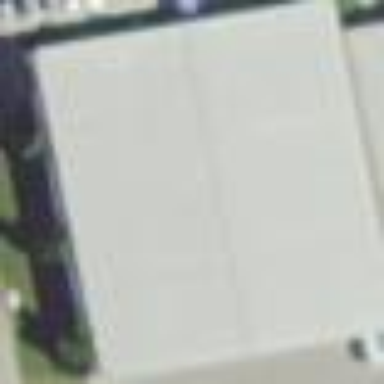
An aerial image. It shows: Building that is hangar at the airport.